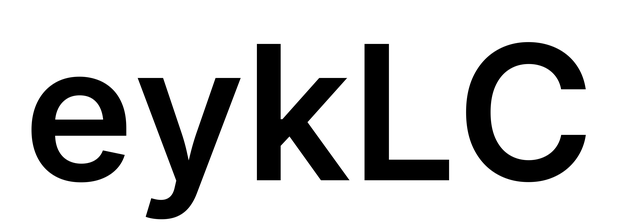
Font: Inter_SemiBold